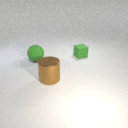
small green rubber cube behind large green rubber sphere